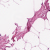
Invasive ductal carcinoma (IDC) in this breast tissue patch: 0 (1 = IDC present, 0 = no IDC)